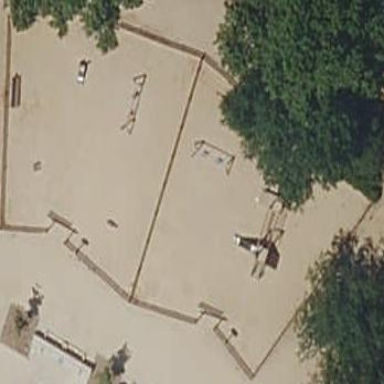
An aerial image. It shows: Playground area for leisure activities on the land.